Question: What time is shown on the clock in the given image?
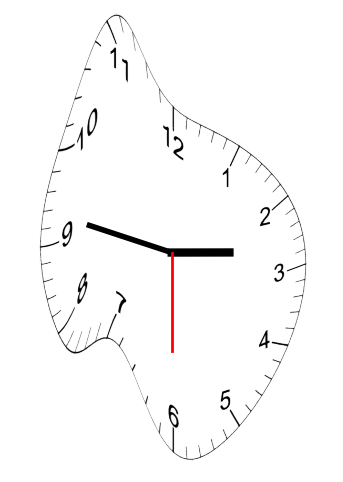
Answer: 02:46:30